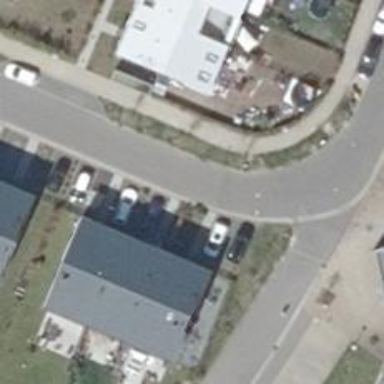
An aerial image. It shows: Paved living street.